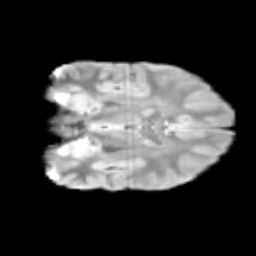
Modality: T2w
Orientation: coronal
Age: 10
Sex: male
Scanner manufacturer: siemens
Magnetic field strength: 3 T
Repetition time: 3.8 s
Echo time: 0.07 s